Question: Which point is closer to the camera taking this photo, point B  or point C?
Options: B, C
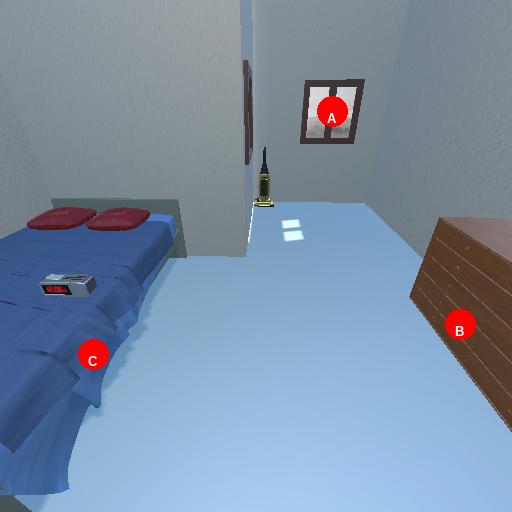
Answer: B